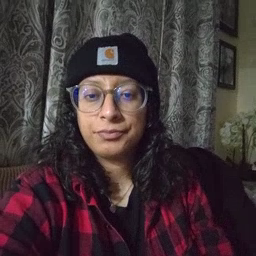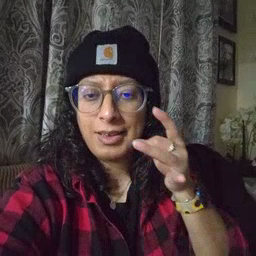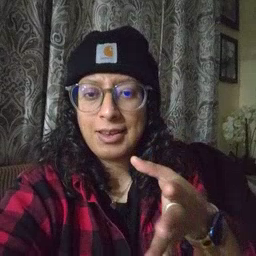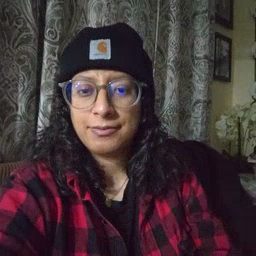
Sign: hate